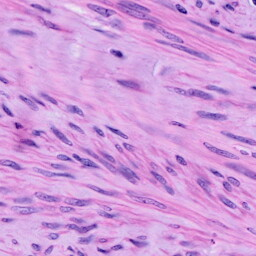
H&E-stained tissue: Cervix